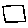
Label: square